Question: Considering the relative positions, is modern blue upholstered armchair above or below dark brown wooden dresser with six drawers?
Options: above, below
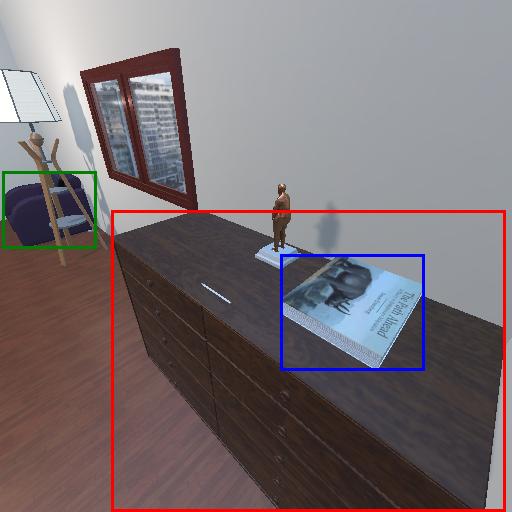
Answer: above